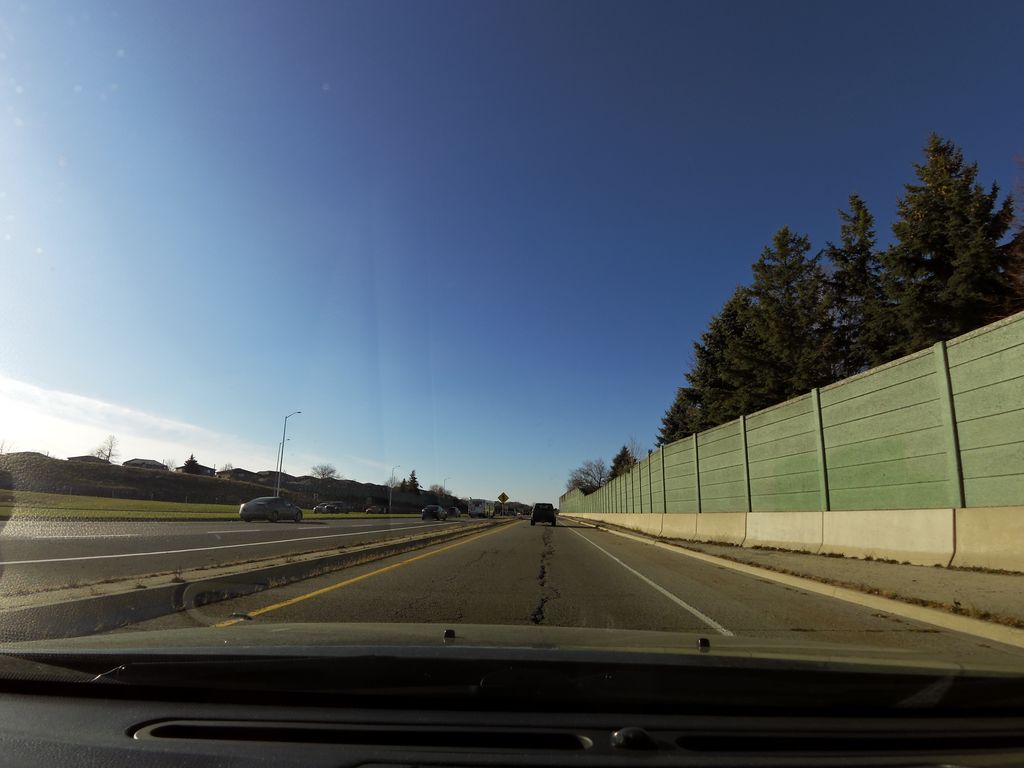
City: hamilton